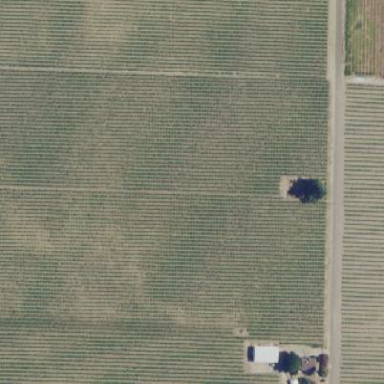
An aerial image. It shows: Vineyard where grapes are grown.